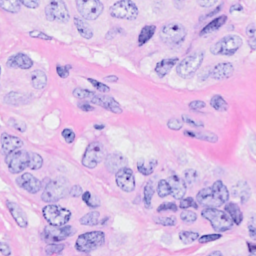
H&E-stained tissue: Breast